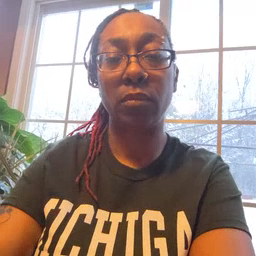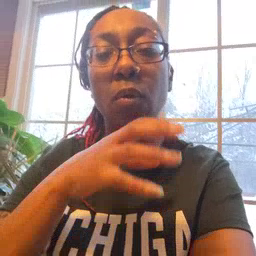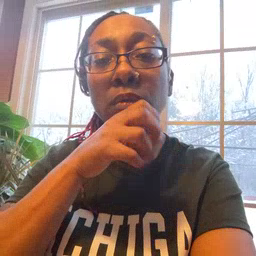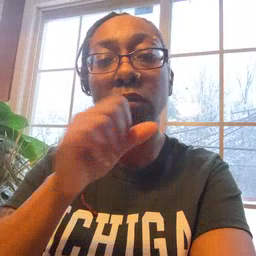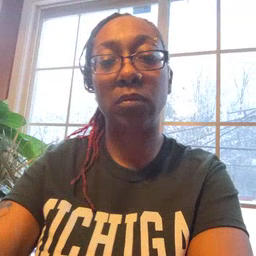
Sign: orange